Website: home-depot
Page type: account-dashboard
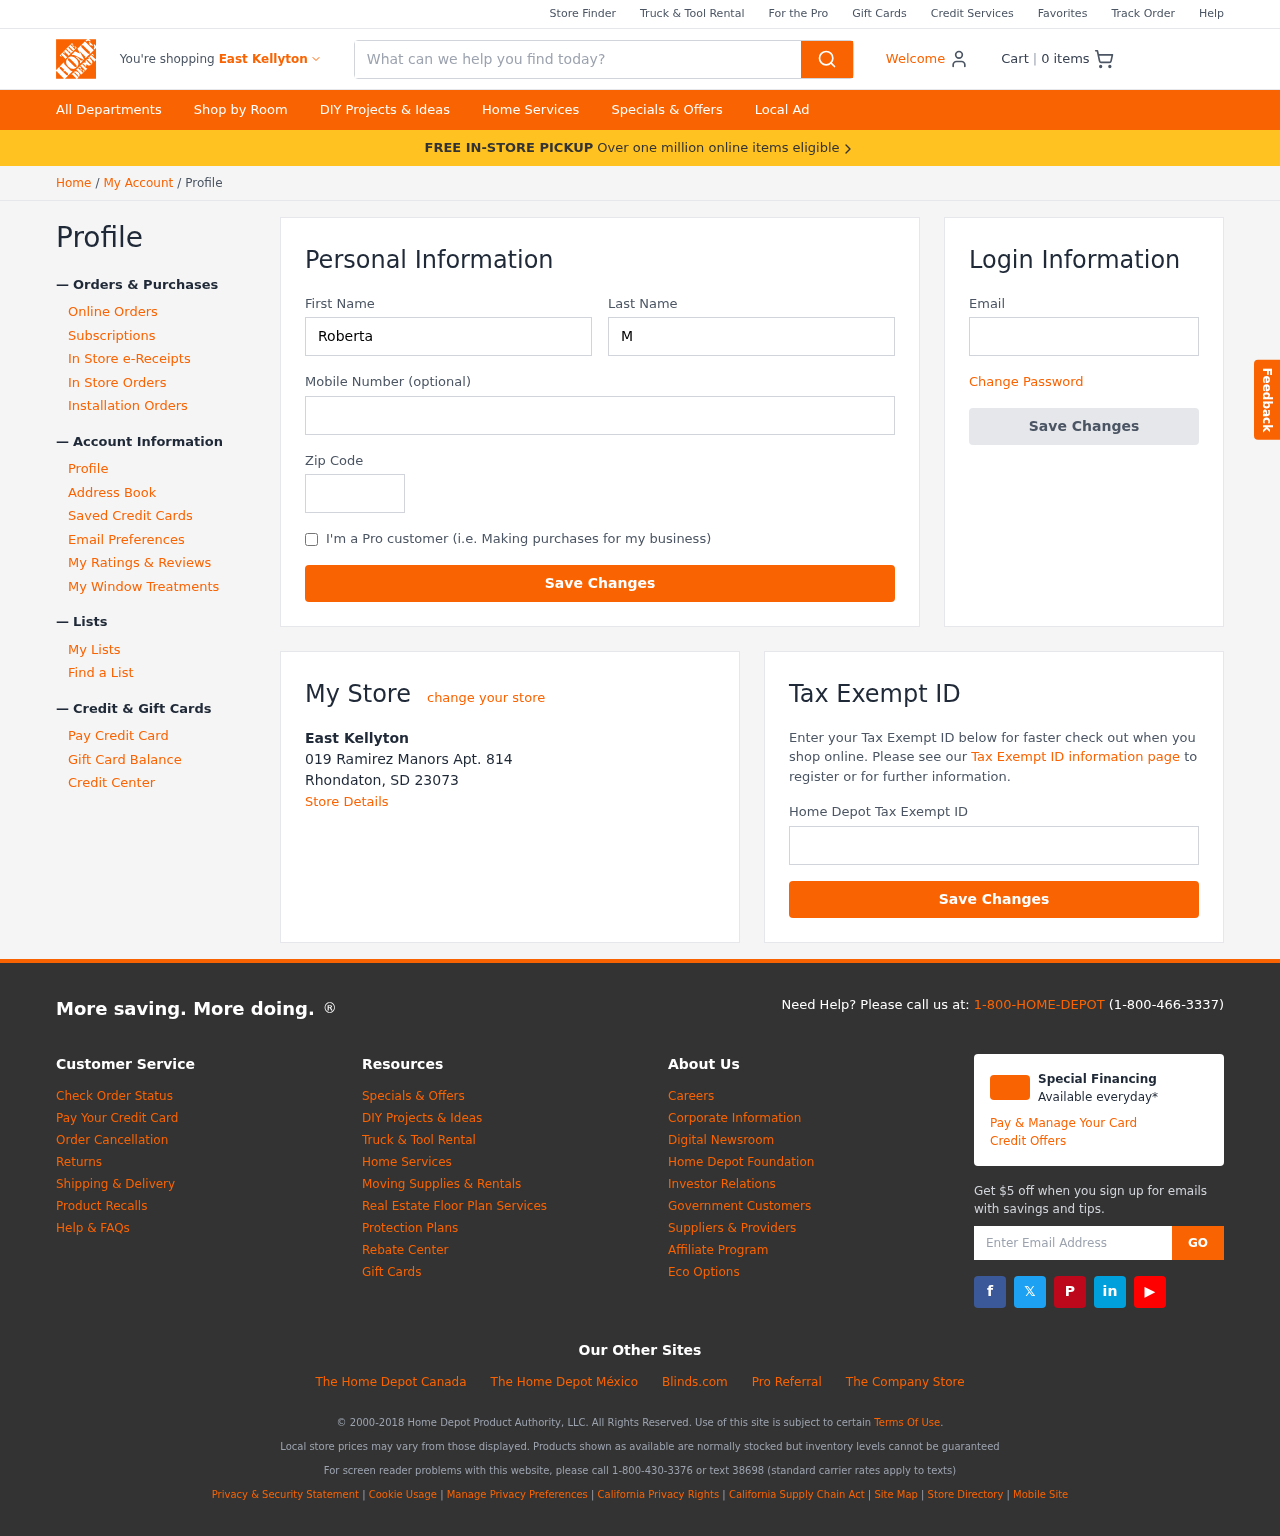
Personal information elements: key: PII_CITY
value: East Kellyton
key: PII_EMAIL
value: roberta_munoz@hotmail.com
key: PII_FIRSTNAME
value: Roberta
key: PII_LASTNAME
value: Munoz
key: PII_LOCATION1_CITY_STATE_ZIP
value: Rhondaton, SD 23073
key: PII_LOCATION1_NAME
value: East Kellyton
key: PII_LOCATION1_STREET
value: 019 Ramirez Manors Apt. 814
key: PII_PHONE
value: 3799371175
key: PII_POSTCODE
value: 98812
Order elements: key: ORDER_NUM_ITEMS
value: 0
Search elements: key: HEADER_SEARCH
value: What can we help you find today?